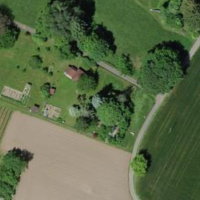
EUNIS habitat code: 55
Species observed at this site:
Vicia sepium